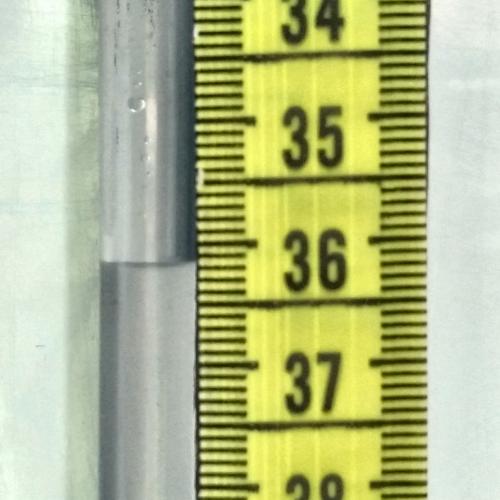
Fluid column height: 36.2 cm